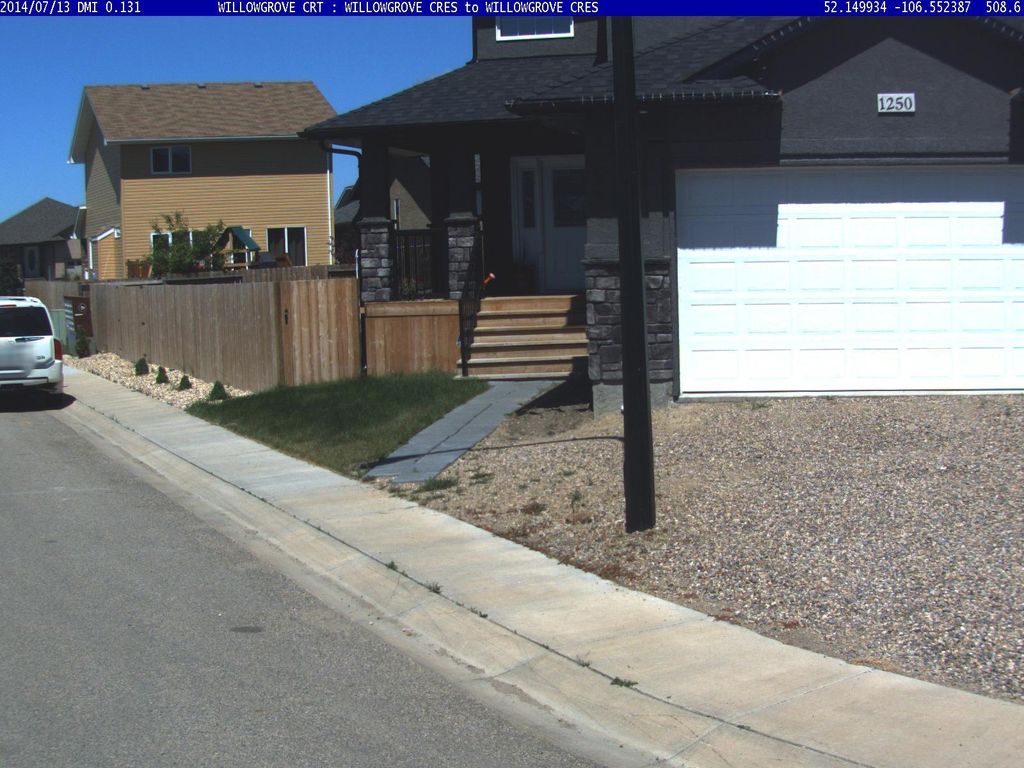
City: saskatoon